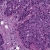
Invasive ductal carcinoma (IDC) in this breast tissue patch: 1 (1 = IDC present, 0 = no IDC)